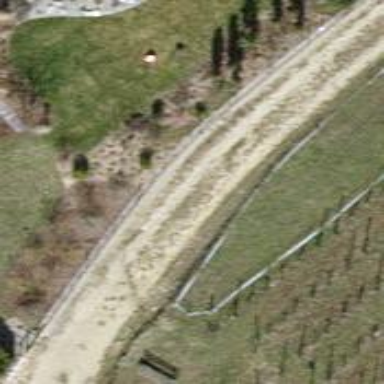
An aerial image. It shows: Track with grade2 tracktype.